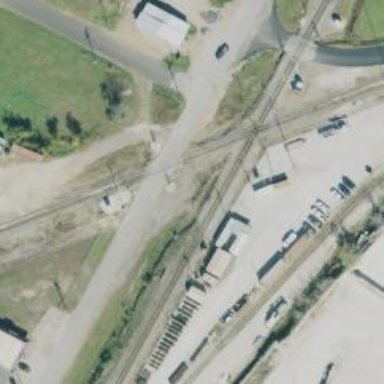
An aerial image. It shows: Railway crossing.